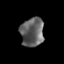
Tissue: prostate
Cell type: T cells
Senescence score: 0.7061
Nuclear area (px): 650
Mean DAPI intensity: 98.991